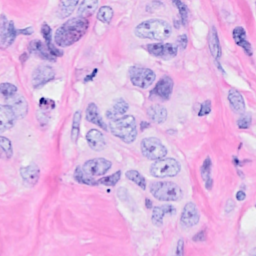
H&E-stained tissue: Breast